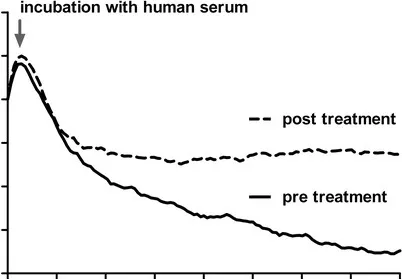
Transendothelial resistance (TER) of HUVECs treated with septic serum. Normalized transendothelial electrical resistance (TER) was longitudinally measured in real time in human umbilical vein endothelial cells (HUVECs) with an electric cell-substrate impedance sensing (ECIS) device. HUVECs were then challenged with either septic serum before cytokine removal (bold line) or with serum from the same patient 24 h after cytokine removal (dotted line). TER normalization refers to the start point of the experiment for each condition (ie, 5 min before septic serum incubation).
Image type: electrography (ekg)